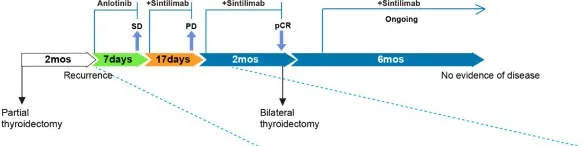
Case summary. (A) Summary of disease course and treatment procedure. PCR, pathological complete response; SD, stable disease; PD, progressive disease; mo, months.
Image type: chart (chart)